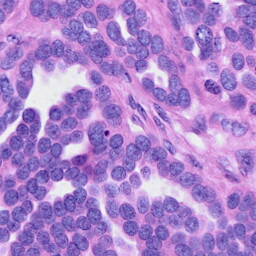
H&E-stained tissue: Ovarian